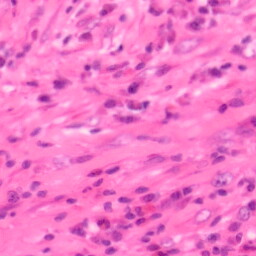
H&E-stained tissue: Colon